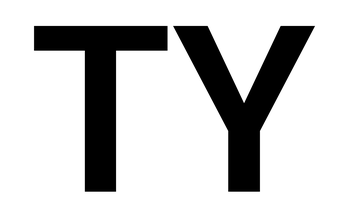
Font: Roboto_SemiBold